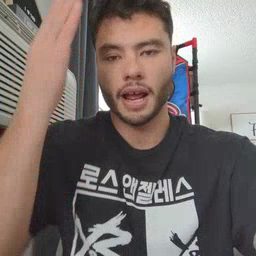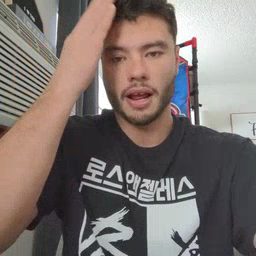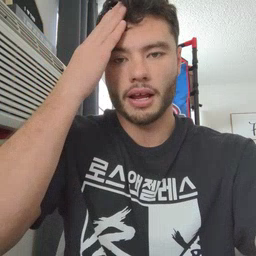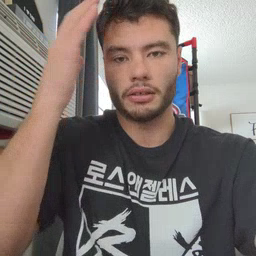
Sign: hat